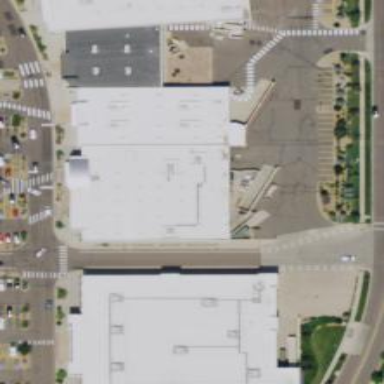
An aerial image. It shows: Retail building housing supermarket.